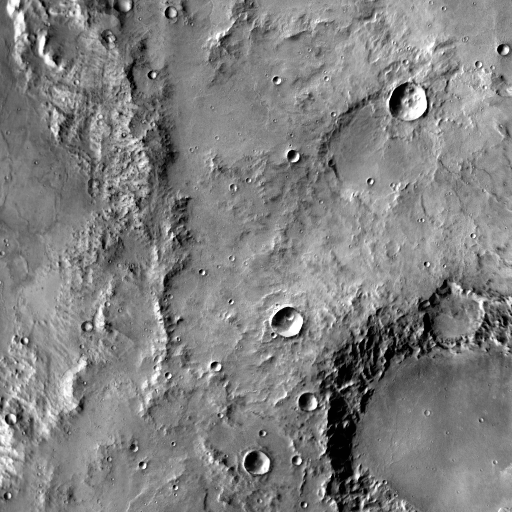
Crater classes present: Background, Other, Layered, Buried